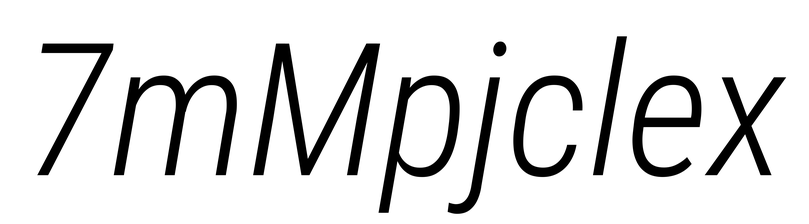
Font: Roboto-Italic_Condensed_Light_Italic